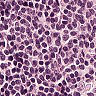
Metastatic tissue present: no